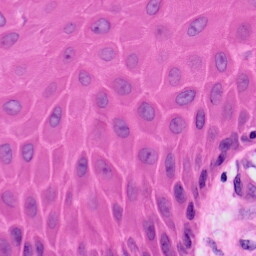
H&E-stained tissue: Skin